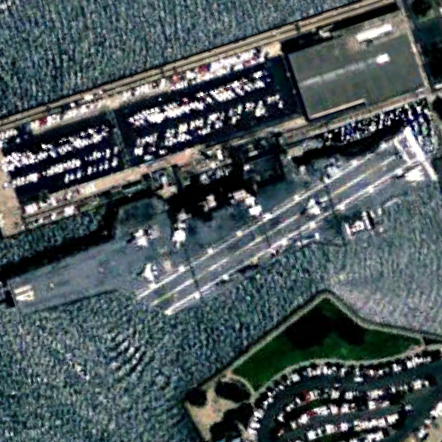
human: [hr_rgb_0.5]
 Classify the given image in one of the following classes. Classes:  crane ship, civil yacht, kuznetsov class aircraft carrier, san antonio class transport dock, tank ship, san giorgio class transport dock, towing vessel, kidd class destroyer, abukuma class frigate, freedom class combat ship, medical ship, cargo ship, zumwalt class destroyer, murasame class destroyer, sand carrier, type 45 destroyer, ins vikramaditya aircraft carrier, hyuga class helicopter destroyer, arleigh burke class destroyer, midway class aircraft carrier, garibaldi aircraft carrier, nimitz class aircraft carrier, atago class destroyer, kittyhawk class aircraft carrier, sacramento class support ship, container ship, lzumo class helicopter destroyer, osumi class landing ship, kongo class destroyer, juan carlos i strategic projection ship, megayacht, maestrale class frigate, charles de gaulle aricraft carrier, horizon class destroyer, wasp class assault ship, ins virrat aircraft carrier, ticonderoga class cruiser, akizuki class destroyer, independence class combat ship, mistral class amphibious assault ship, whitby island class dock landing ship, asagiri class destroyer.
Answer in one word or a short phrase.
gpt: Midway class aircraft carrier